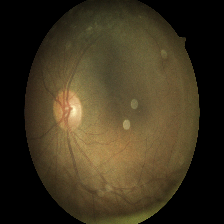
Diabetic retinopathy grade: Moderate